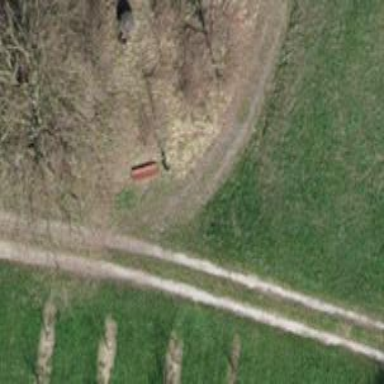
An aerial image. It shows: Bench for seating.